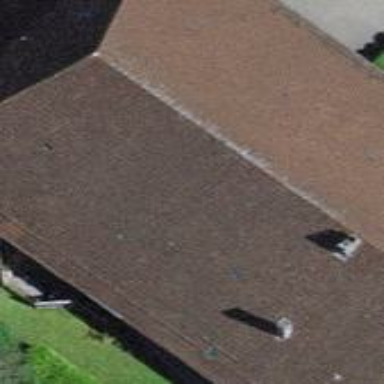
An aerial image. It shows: Farm building with mansard roof.